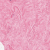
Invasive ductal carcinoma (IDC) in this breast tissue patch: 0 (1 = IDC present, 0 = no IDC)